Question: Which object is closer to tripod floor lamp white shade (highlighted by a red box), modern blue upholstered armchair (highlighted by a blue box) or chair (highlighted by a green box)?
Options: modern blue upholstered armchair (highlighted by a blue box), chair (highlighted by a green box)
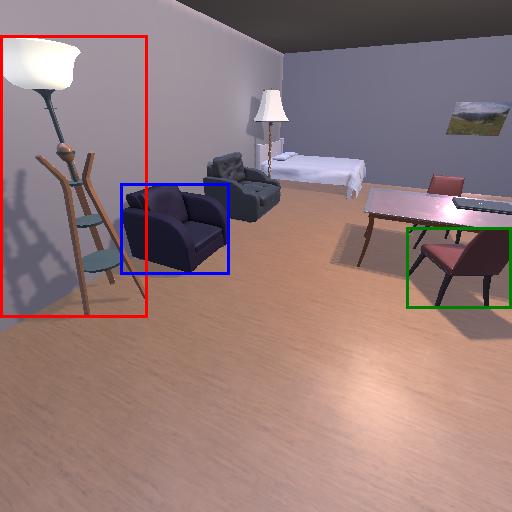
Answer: modern blue upholstered armchair (highlighted by a blue box)